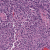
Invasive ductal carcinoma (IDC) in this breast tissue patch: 1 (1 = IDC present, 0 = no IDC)